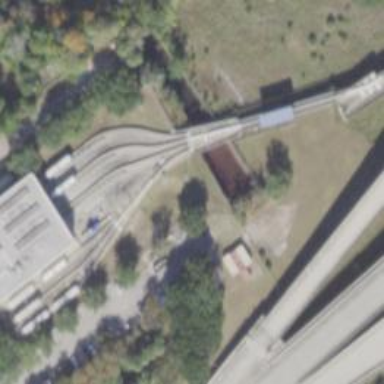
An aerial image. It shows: Yard area serving monorail railway.